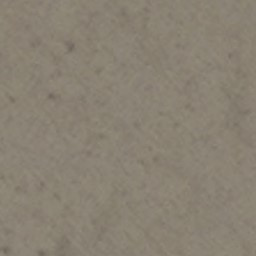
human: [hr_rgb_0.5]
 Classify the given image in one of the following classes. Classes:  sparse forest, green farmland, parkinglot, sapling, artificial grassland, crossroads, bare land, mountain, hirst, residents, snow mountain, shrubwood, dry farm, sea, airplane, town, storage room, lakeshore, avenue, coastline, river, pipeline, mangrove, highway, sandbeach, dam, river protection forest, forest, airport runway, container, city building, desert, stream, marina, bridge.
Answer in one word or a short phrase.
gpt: bare land